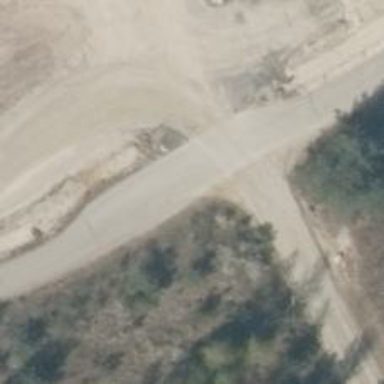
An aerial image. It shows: Asphalt path.